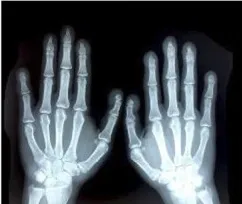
Clinical findings of family 2. (G-K) Phenotypes of onychodystrophy of the father are similar to the proband.
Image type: radiology (x_ray)